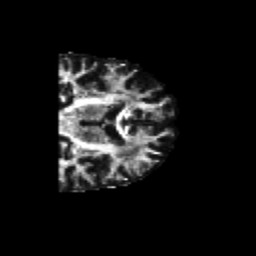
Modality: FA
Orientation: coronal
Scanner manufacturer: siemens
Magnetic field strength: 3 T
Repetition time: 6.8 s
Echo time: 0.093 s